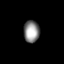
Tissue: lung
Cell type: Epithelial cells
Senescence score: 0.226
Nuclear area (px): 340
Mean DAPI intensity: 138.947